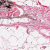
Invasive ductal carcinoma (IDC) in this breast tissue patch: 0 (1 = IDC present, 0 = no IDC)